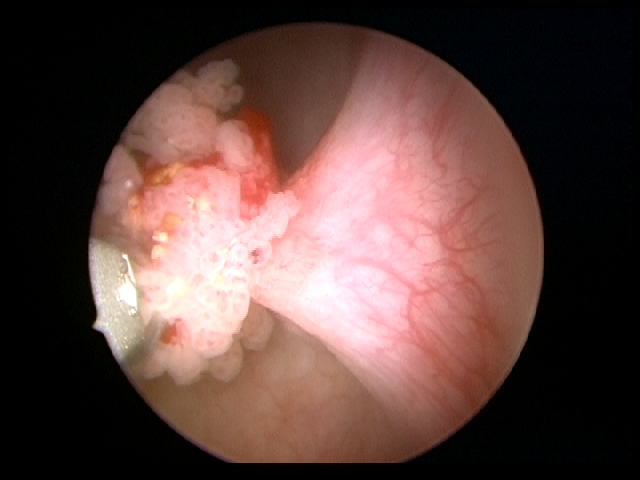
Modality: WLC
Class: Malignant
Subclass: LowGradePapillary
Lesion: L1
Stage: Ta
Morphology: Non-papillary
Bladder cancer association: Yes